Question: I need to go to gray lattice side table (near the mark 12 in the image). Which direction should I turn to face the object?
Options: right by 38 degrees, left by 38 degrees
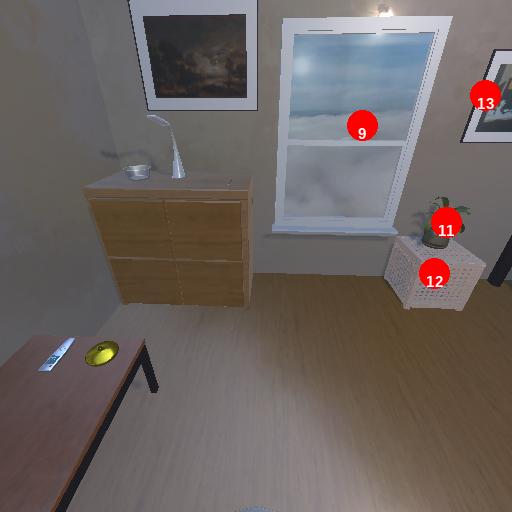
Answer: right by 38 degrees